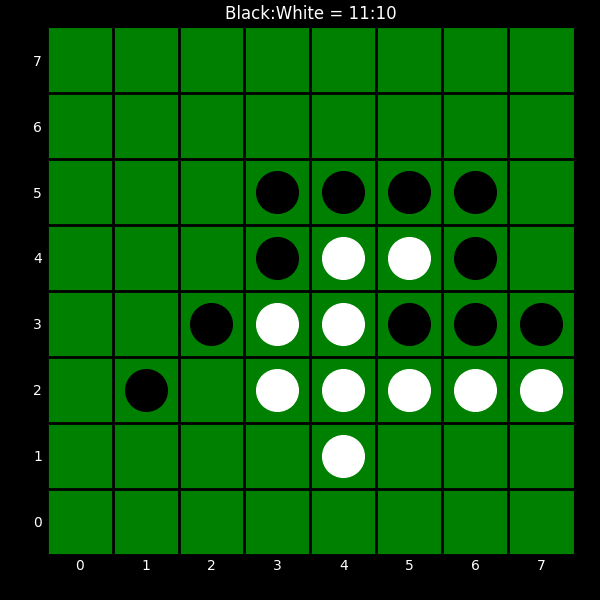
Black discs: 11
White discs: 10